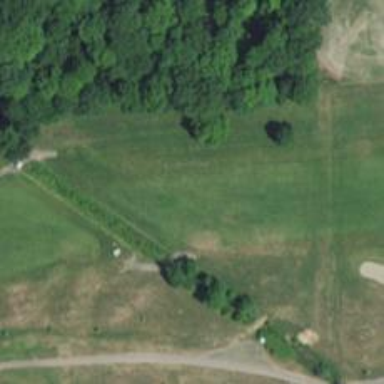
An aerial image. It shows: Golf hole.